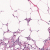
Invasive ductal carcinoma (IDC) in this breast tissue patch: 1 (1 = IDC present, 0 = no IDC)